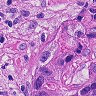
Metastatic tissue present: yes